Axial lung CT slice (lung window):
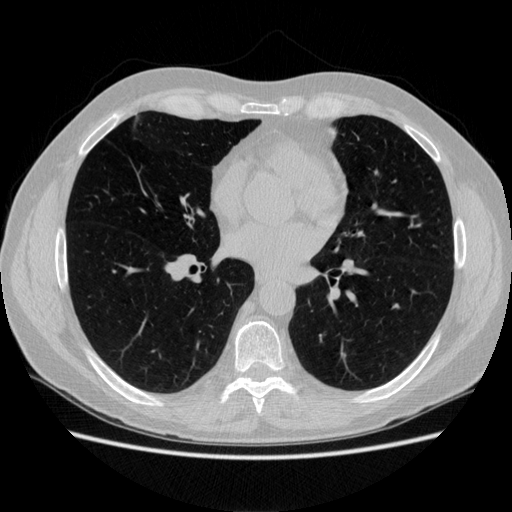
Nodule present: no